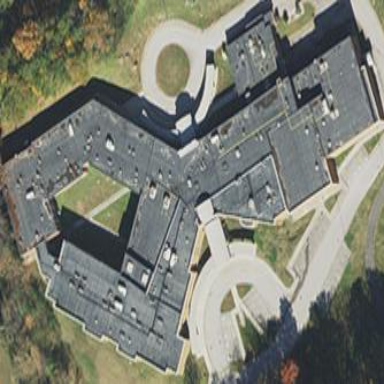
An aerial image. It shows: School building.